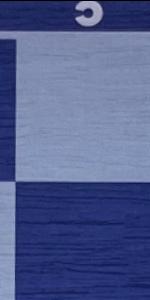
Label: Empty